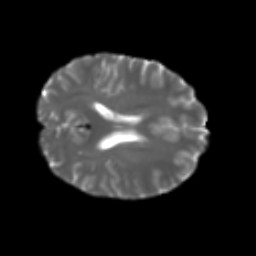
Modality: T2w
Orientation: axial
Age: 28
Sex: female
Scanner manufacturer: ge
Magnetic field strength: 3 T
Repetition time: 7.8 s
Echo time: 0.0606 s